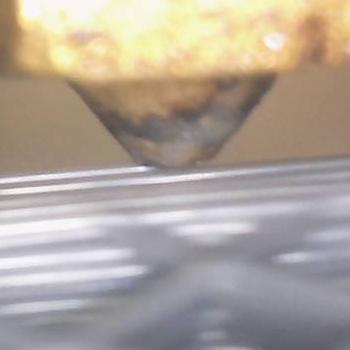
Flow rate: 59%